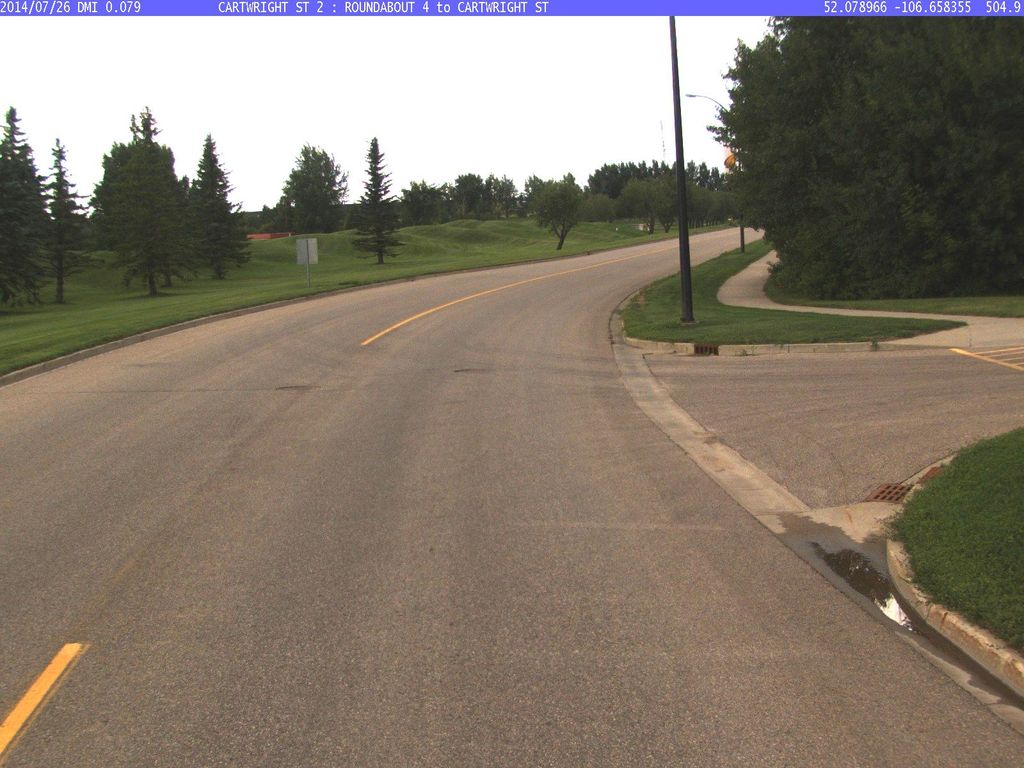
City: saskatoon